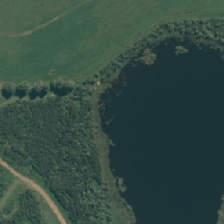
Land cover: lake_pond